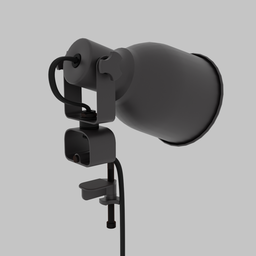
Label: lighting